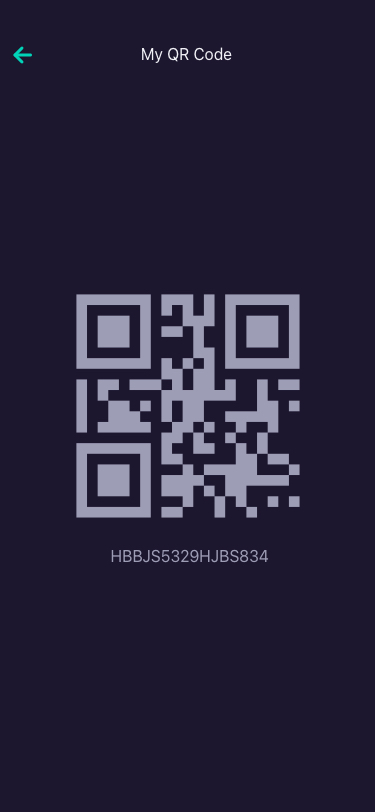
Text in this UI design:
My QR Code
HBBJS5329HJBS834